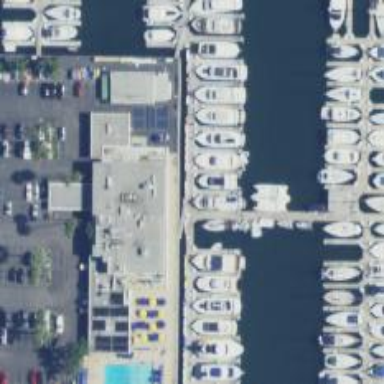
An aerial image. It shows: Man-made pier.